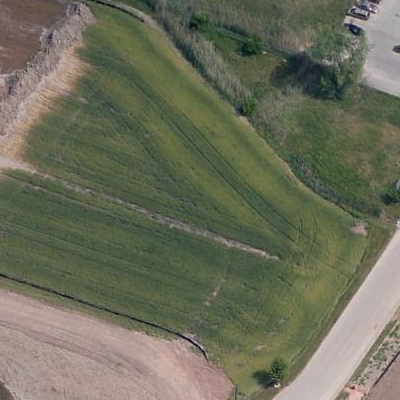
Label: Grass